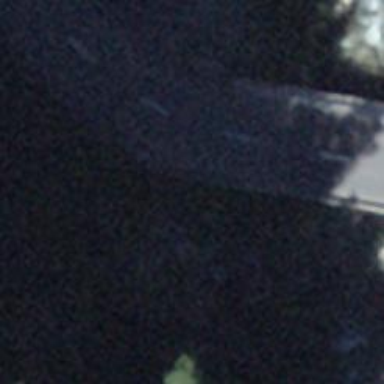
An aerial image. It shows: Tertiary road with bridge.